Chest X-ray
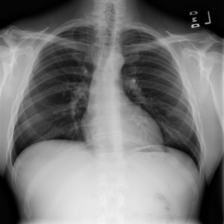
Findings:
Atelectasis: negative
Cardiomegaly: negative
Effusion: negative
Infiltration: negative
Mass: negative
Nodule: negative
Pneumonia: negative
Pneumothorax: negative
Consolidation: negative
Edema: negative
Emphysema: negative
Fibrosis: negative
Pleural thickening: negative
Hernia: negative